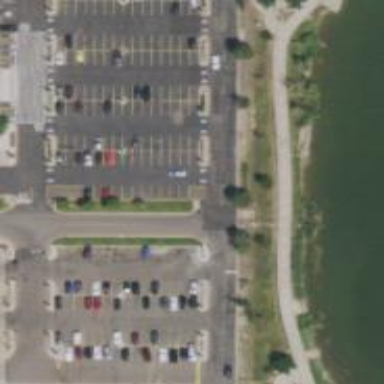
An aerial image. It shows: Parking area.